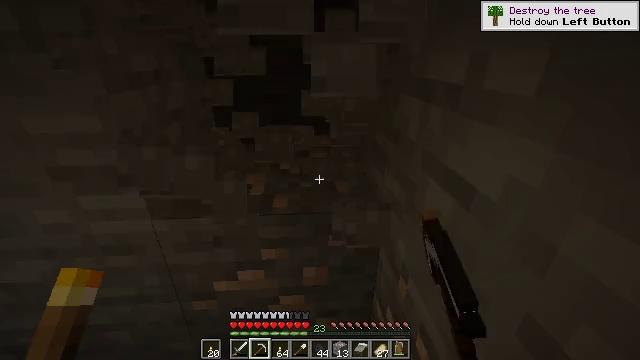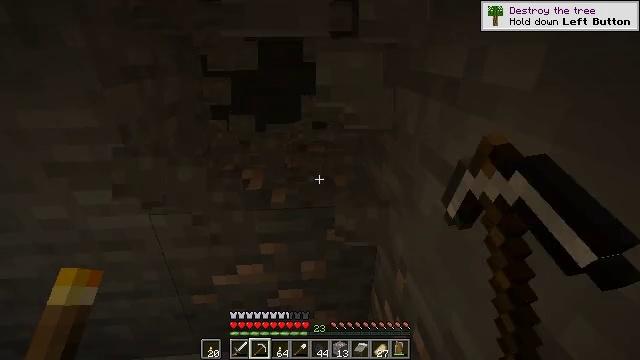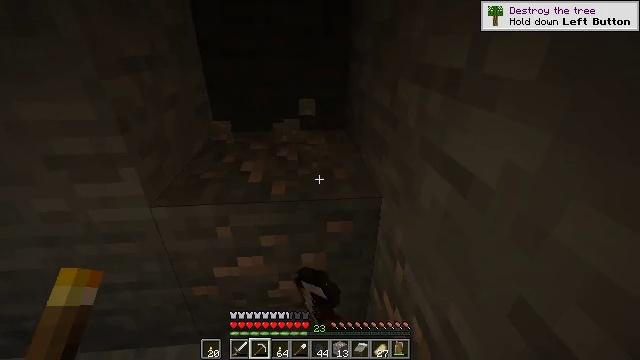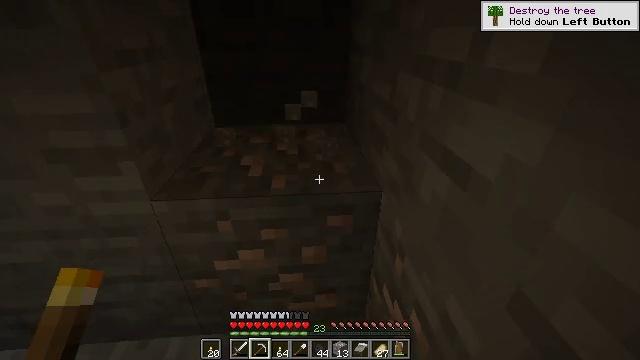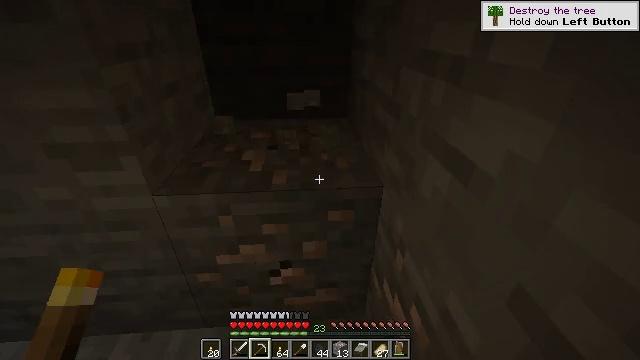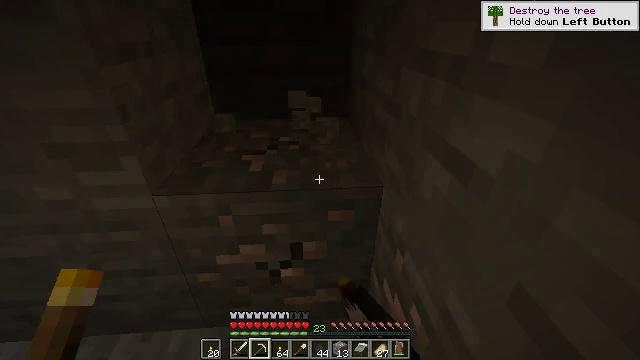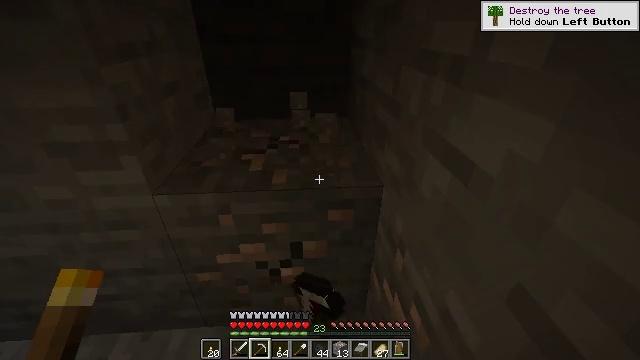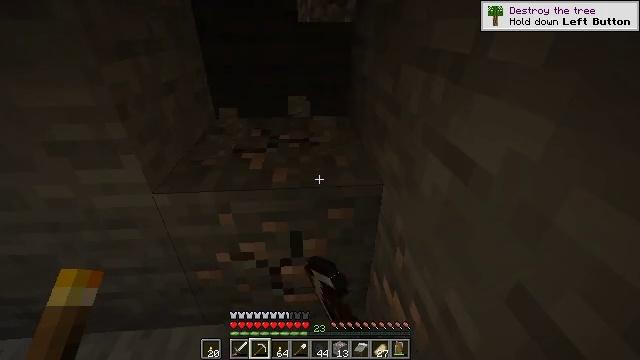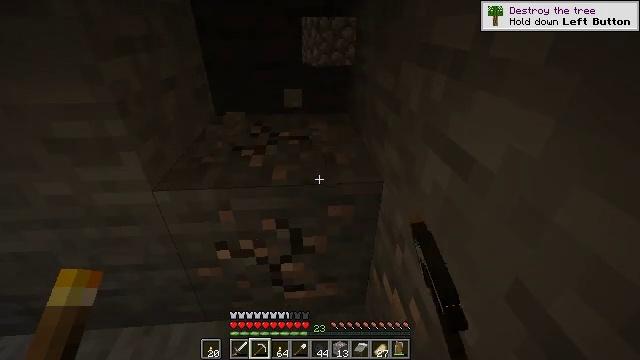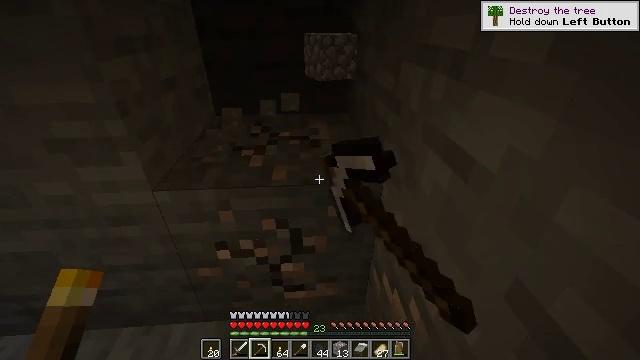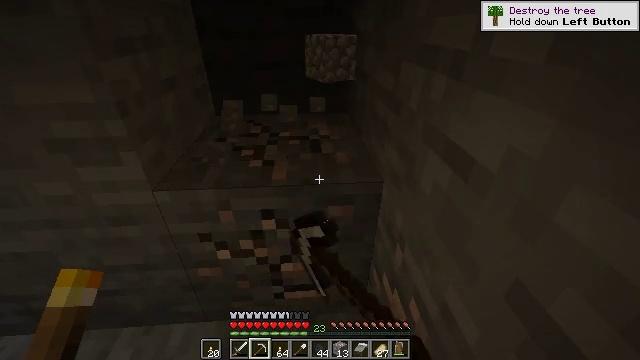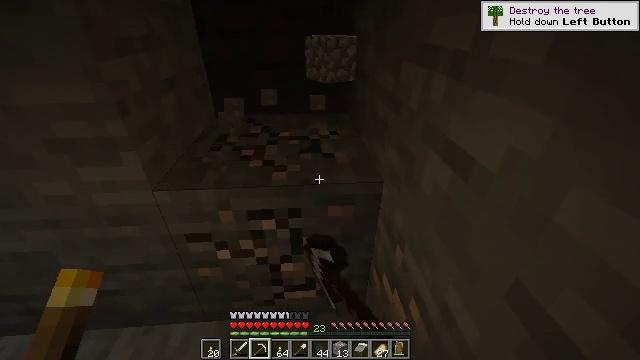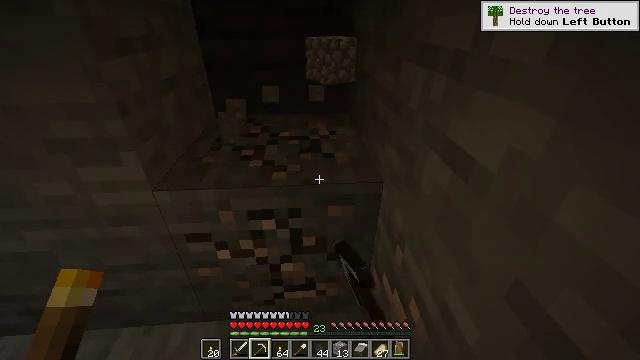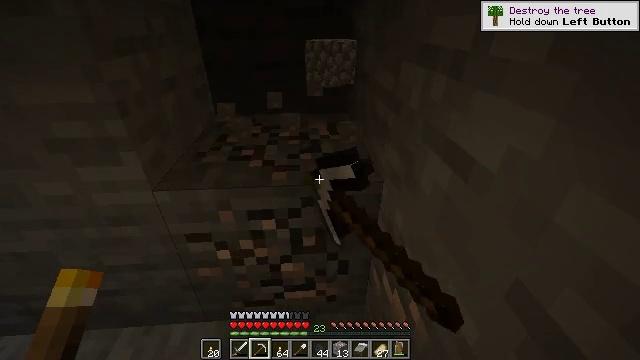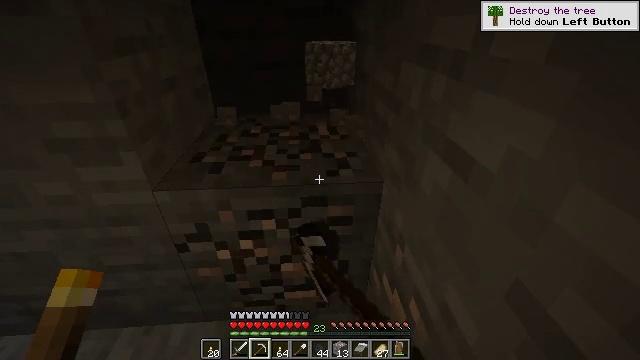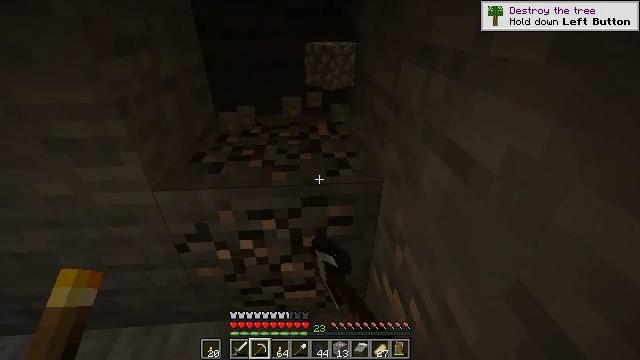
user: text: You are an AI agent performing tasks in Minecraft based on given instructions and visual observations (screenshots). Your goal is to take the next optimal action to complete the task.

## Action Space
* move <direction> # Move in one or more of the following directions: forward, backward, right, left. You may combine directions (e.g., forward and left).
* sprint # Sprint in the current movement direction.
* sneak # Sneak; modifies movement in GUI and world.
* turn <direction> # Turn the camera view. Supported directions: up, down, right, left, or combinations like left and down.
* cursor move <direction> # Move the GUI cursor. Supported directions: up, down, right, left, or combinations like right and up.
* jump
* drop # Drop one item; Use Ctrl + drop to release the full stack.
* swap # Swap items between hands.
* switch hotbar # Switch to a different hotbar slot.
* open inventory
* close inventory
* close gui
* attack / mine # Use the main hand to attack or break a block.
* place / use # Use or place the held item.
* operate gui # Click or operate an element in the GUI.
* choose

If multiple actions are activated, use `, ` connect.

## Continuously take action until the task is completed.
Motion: motion action
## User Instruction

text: Break the iron ore with a tool.
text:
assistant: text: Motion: turn down, attack / mine
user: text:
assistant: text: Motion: turn down, attack / mine
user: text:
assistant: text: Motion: turn down, attack / mine
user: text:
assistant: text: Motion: turn down, attack / mine
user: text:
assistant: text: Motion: attack / mine
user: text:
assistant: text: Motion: attack / mine
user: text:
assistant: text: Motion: attack / mine
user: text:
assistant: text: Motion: attack / mine
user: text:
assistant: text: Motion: attack / mine
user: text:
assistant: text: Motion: attack / mine
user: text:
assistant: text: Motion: attack / mine
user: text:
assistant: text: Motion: attack / mine
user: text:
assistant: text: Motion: attack / mine
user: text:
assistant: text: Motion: attack / mine
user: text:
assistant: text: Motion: attack / mine
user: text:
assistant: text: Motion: attack / mine
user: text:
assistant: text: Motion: attack / mine
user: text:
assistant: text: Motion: attack / mine
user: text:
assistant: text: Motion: attack / mine
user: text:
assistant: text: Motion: turn right and down, attack / mine
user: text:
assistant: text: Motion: turn right and down, attack / mine
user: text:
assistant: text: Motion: move left, turn right and down, attack / mine
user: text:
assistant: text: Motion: move left, turn right and down, attack / mine
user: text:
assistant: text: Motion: move left, turn right and down, attack / mine
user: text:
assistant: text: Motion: turn right and down, attack / mine
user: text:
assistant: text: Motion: turn right, attack / mine
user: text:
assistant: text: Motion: attack / mine
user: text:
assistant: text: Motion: attack / mine
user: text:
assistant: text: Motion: attack / mine
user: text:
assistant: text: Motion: attack / mine